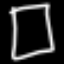
Label: square